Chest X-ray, PA view. Patient: 73 years old, sex M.
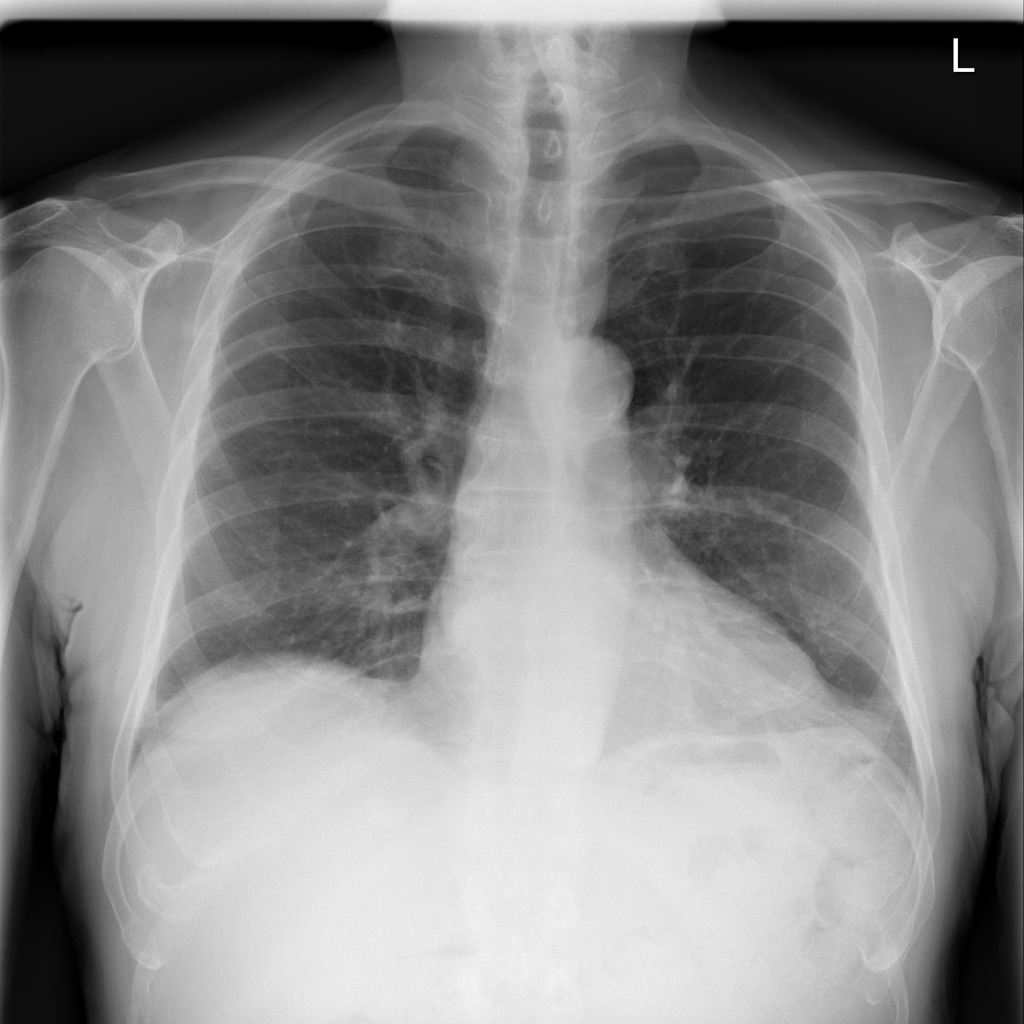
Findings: No Finding